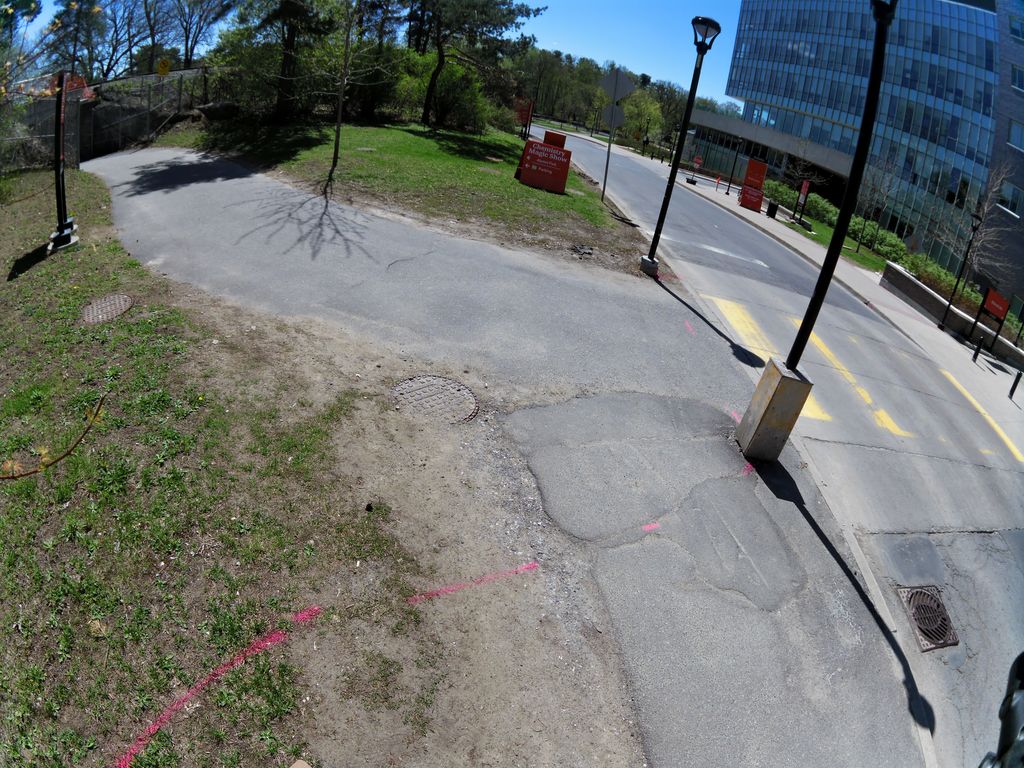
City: ottawa-gatineau